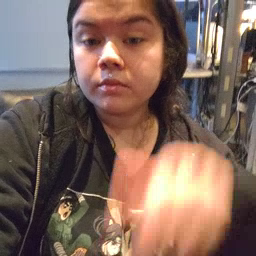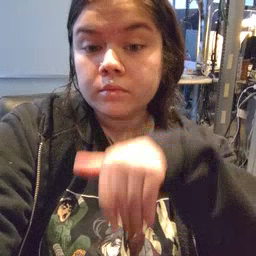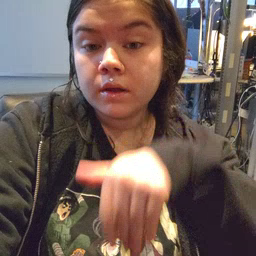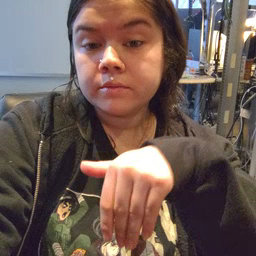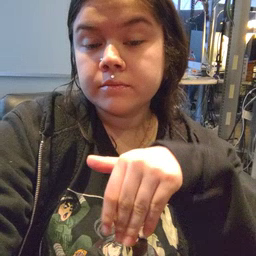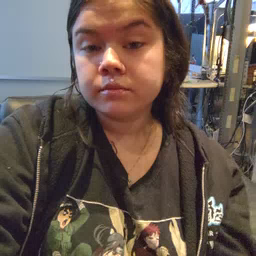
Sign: night